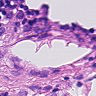
Metastatic tissue present: yes